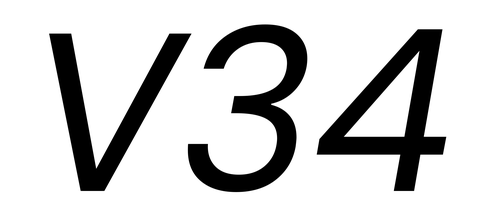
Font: Poppins-Italic